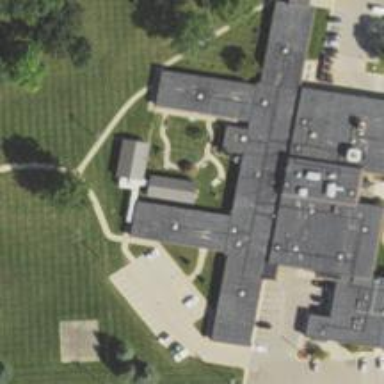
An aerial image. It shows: Nursing home.